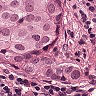
Metastatic tissue present: yes